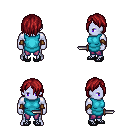
a pixel art fantasy rpg character, male body template, dark elf, purple skin, teal tunic, magenta pants, brunette bangs hairstyle, leather bracers, ghillies, dagger, four views (front, back, left, right), 2x2 character sprite sheet, small pixel art, hard edges, no anti-aliasing